Chest X-ray:
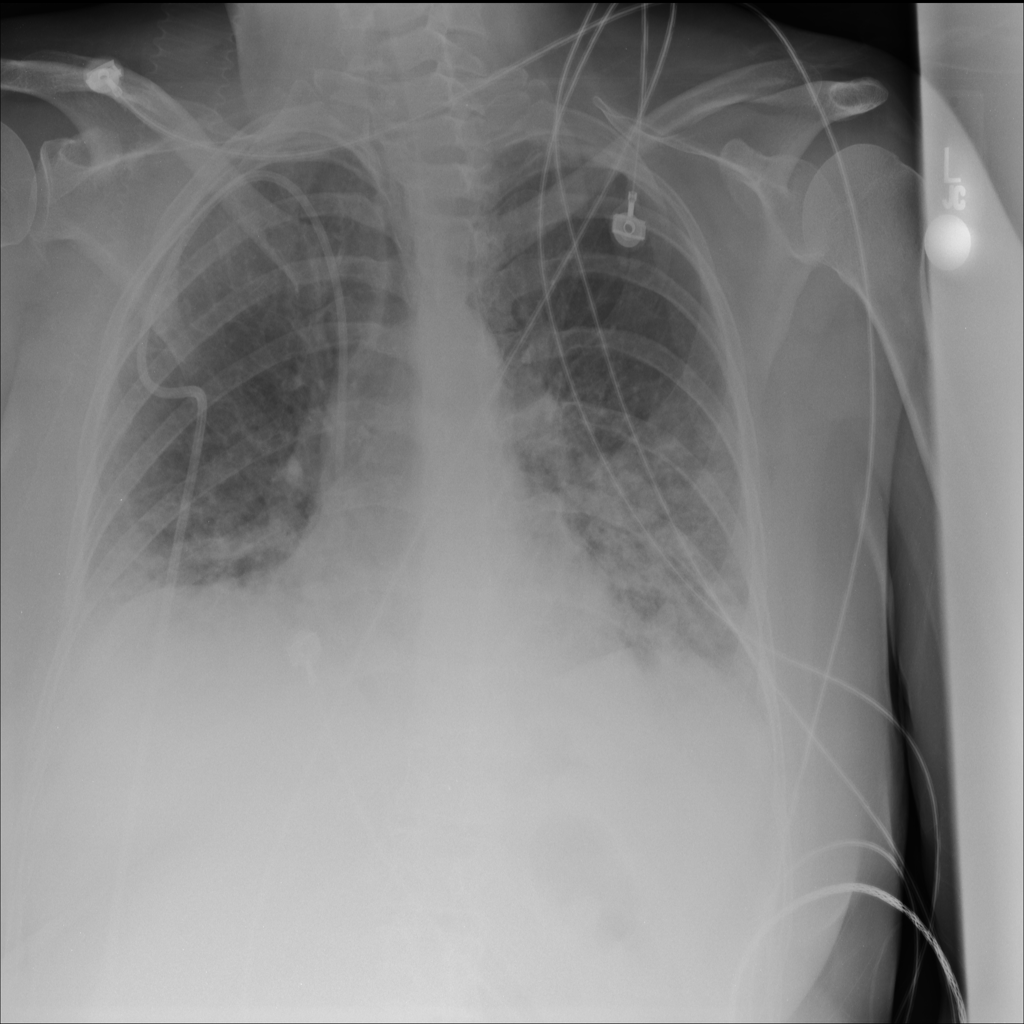
Findings: Effusion, Consolidation, Diffuse Nodule
No abnormal finding: no